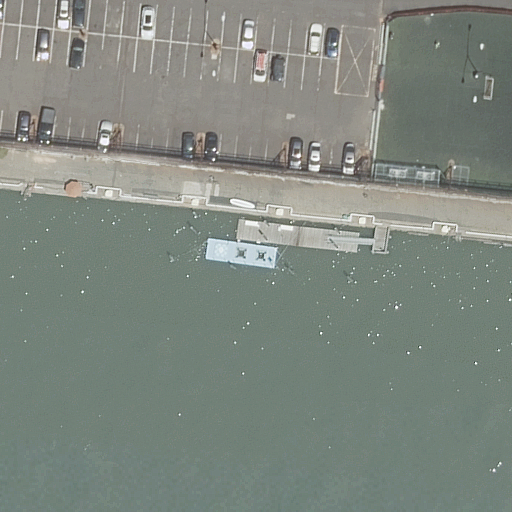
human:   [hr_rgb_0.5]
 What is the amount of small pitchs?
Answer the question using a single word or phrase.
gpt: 0

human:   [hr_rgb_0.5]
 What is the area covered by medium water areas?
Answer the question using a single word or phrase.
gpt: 0m2

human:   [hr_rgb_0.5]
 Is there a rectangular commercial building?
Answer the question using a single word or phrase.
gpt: no

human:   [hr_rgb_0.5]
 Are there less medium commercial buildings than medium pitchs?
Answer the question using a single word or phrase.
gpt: yes

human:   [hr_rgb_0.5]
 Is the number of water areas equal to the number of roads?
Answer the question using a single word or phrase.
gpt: yes

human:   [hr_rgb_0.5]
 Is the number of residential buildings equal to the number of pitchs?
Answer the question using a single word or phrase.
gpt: yes

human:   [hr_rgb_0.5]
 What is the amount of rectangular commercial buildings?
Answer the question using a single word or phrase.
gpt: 0

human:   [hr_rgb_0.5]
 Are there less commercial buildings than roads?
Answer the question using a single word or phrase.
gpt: yes

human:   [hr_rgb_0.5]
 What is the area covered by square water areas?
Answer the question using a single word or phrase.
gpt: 0m2

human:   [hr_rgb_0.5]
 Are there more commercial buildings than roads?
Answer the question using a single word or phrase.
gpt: no

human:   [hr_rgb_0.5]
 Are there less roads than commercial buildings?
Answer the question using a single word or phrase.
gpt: no

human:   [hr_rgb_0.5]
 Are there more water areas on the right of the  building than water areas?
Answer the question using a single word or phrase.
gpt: no

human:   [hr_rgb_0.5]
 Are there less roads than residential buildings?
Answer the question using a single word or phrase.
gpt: no

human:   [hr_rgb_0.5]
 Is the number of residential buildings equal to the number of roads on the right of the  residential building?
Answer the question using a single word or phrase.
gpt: no

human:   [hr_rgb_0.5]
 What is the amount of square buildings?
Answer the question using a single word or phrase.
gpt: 0

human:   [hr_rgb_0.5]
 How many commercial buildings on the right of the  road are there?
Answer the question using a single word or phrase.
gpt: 0

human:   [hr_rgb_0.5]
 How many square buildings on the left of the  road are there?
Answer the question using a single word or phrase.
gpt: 0

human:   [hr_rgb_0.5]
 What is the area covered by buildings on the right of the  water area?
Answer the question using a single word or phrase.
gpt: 0m2

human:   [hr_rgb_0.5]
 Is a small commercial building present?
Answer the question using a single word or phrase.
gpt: no

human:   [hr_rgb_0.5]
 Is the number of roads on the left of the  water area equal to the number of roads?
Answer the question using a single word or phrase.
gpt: no

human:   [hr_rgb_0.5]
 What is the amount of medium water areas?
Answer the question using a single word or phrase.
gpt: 0

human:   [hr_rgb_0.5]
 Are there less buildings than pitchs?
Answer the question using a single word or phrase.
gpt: no

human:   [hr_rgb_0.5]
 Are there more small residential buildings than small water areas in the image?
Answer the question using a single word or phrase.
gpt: no

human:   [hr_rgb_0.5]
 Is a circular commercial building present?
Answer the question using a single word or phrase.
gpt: no

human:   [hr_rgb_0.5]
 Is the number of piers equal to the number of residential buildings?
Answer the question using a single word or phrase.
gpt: yes

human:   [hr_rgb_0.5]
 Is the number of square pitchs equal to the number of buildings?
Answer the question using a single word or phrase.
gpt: no

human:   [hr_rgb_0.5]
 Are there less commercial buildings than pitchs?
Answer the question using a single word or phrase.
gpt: yes

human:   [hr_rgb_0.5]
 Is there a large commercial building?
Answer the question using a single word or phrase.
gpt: no

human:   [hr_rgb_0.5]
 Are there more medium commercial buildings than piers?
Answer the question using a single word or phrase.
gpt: no

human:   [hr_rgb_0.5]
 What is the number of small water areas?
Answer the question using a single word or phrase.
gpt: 0

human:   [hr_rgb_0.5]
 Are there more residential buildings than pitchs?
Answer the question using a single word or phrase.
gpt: no

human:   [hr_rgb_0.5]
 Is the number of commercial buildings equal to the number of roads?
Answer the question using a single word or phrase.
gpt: no

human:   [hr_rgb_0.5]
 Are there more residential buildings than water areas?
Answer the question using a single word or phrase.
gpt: no

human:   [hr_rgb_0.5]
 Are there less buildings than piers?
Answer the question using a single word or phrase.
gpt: no

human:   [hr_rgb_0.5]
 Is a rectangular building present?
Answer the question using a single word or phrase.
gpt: yes

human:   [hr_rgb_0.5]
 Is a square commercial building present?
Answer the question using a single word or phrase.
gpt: no